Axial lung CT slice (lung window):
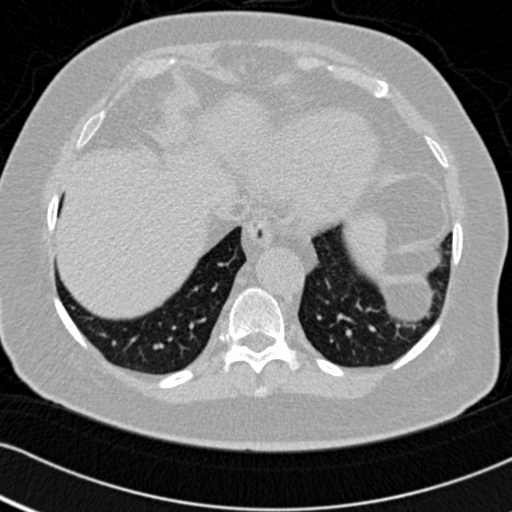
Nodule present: no